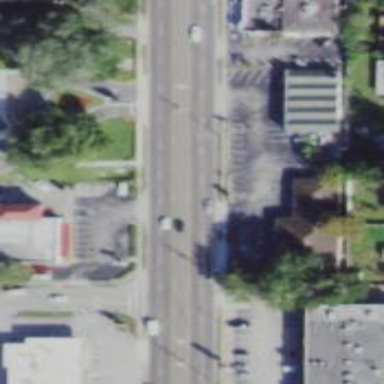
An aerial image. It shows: Primary road with asphalt surface.